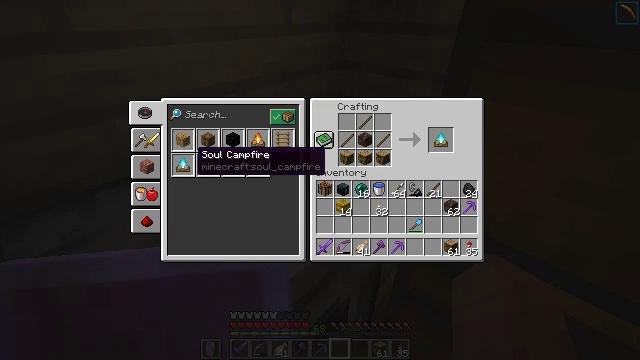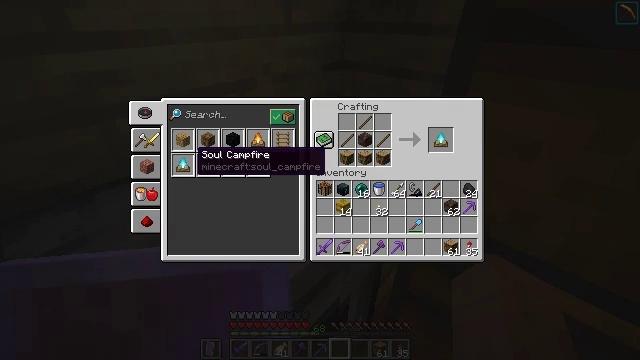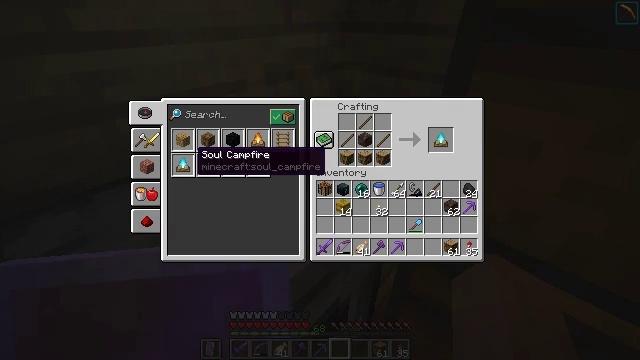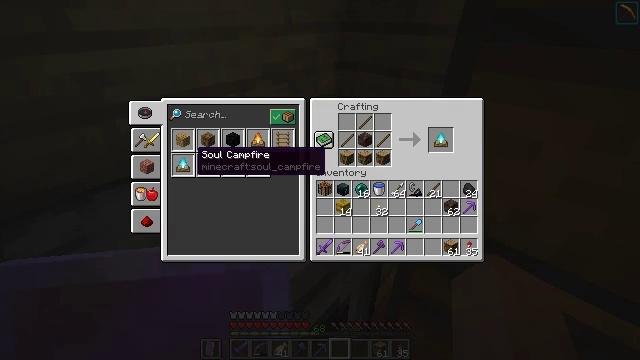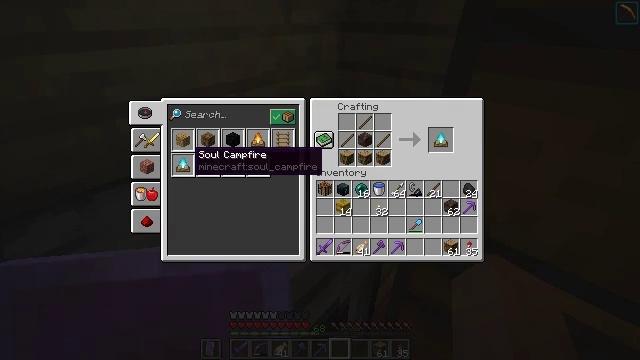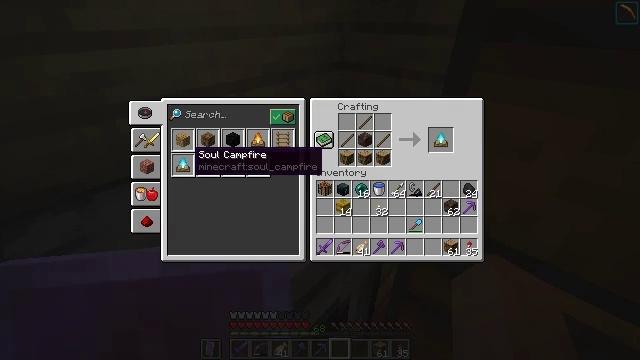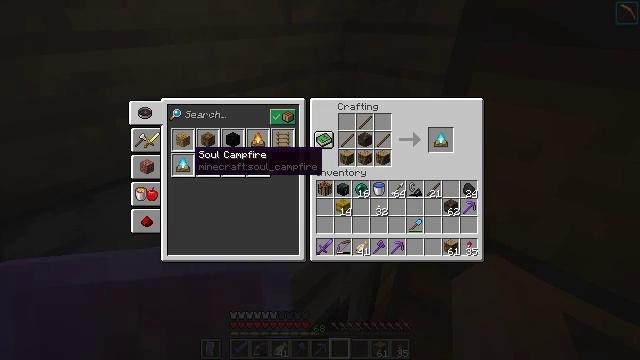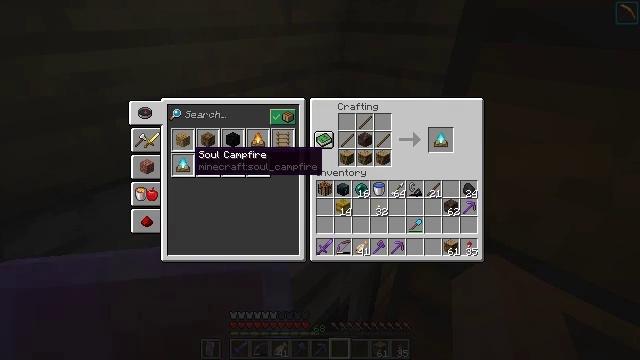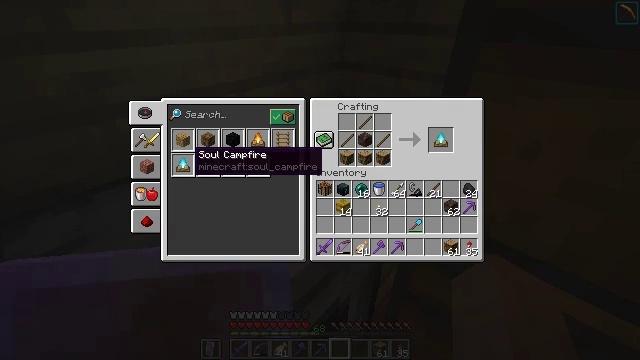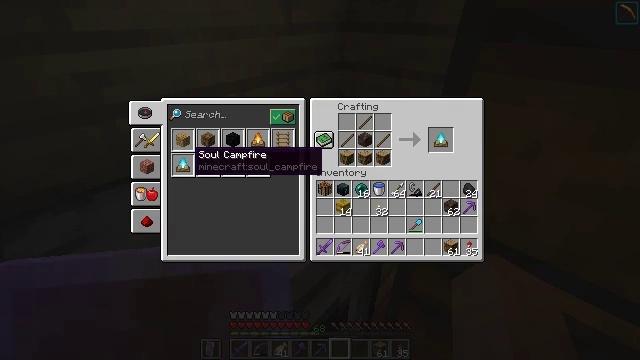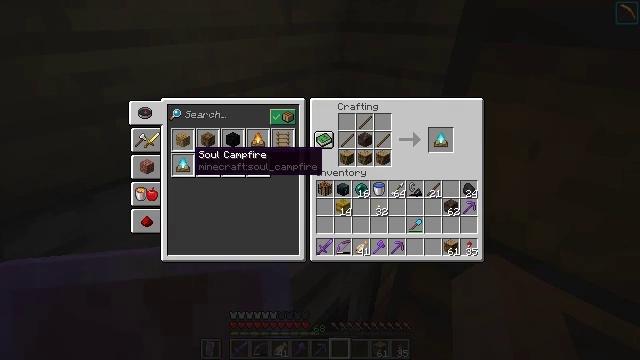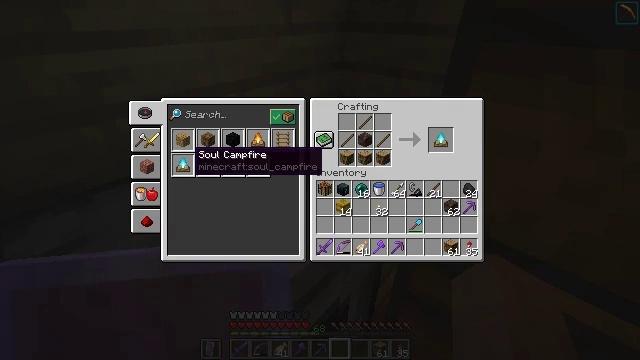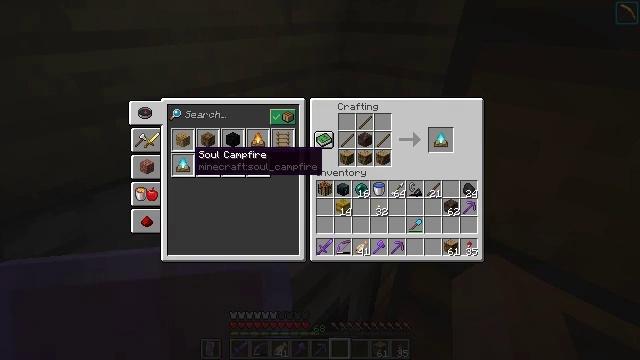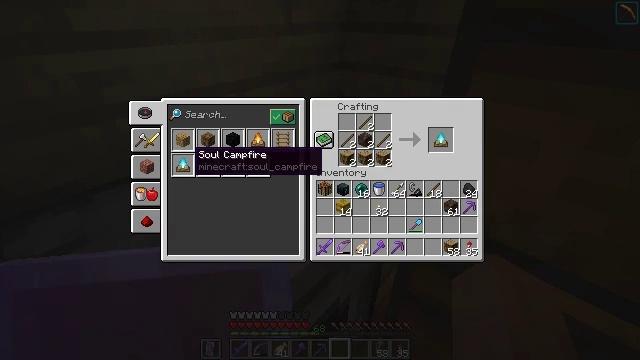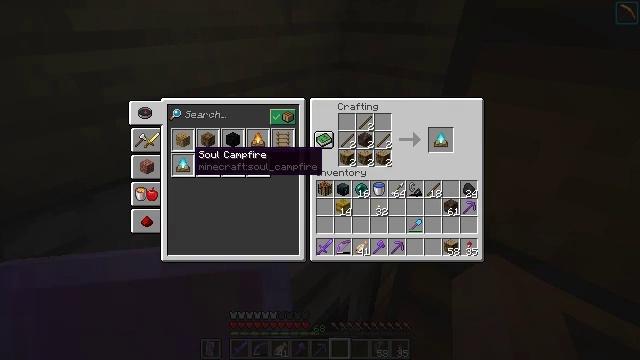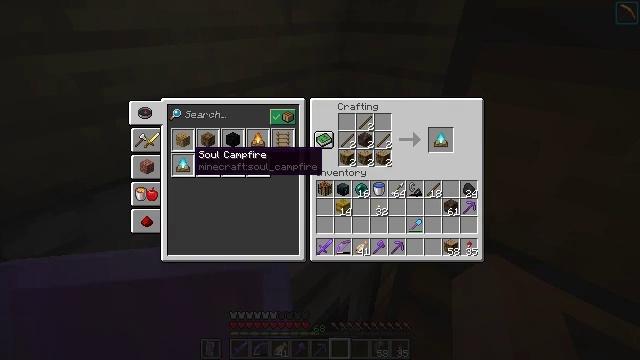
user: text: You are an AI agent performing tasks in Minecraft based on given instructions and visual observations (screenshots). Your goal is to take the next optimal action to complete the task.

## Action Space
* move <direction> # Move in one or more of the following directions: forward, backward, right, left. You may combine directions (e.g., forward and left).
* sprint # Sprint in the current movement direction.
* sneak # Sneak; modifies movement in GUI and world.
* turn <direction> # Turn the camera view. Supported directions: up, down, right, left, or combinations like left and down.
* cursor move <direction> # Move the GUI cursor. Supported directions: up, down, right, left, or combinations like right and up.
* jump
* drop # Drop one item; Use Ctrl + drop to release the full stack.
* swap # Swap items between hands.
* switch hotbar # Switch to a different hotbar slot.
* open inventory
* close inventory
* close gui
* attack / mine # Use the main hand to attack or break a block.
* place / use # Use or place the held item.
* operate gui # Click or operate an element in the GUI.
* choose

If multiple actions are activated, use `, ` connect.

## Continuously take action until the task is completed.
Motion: motion action
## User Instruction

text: Use soul soil and sticks to craft a soul campfire.
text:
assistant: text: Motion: no_op
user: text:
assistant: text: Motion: no_op
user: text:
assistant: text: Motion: no_op
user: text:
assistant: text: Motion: no_op
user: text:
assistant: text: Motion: no_op
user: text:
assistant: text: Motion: no_op
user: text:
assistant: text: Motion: operate gui
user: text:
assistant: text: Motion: operate gui
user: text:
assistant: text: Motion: no_op
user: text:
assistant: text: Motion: operate gui
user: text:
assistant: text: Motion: operate gui
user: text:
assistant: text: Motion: operate gui
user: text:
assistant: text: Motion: no_op
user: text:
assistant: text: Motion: operate gui
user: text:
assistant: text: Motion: operate gui
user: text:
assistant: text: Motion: operate gui
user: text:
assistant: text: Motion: no_op
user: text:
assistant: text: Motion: operate gui
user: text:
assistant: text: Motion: operate gui
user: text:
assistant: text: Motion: operate gui
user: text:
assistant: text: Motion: no_op
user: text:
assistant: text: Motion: no_op
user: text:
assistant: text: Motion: no_op
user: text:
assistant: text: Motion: no_op
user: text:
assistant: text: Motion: no_op
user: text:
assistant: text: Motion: no_op
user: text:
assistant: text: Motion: no_op
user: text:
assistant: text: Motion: no_op
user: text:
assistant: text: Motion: no_op
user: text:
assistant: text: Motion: no_op